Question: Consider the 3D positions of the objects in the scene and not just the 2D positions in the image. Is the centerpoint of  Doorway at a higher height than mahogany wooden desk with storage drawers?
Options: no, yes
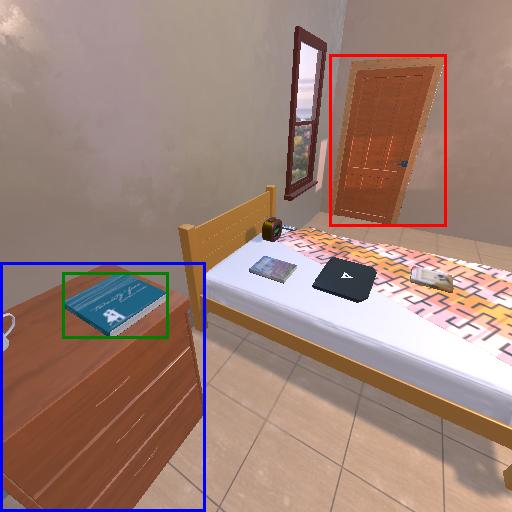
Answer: no